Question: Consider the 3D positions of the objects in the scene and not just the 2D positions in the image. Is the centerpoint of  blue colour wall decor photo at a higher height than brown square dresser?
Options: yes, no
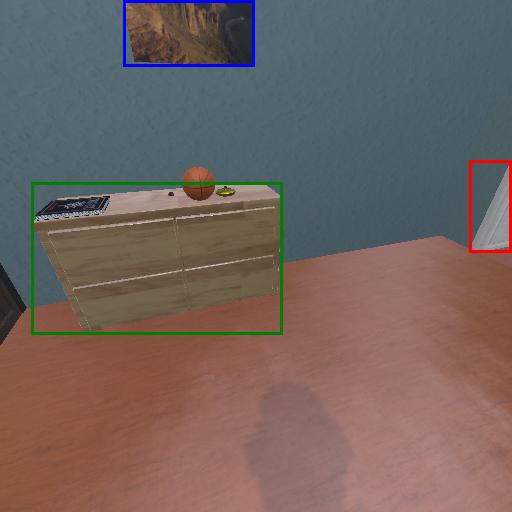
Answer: yes